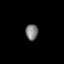
Tissue: lung
Cell type: Fibroblasts
Senescence score: 0.6119
Nuclear area (px): 192
Mean DAPI intensity: 126.479